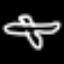
Label: airplane